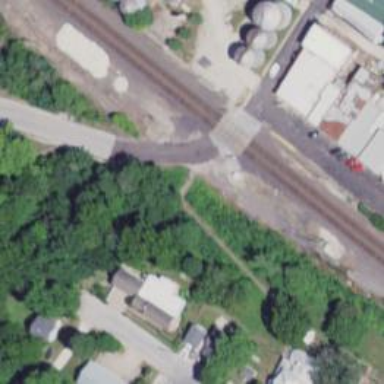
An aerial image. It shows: Level crossing along the railway.